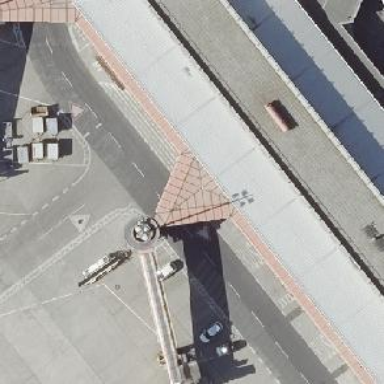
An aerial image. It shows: Airport gate.